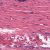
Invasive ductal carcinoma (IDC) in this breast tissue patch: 0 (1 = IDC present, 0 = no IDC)